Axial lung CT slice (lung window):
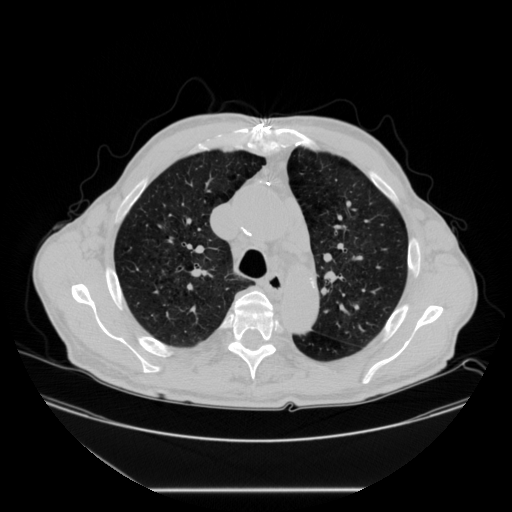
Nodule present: no